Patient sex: F
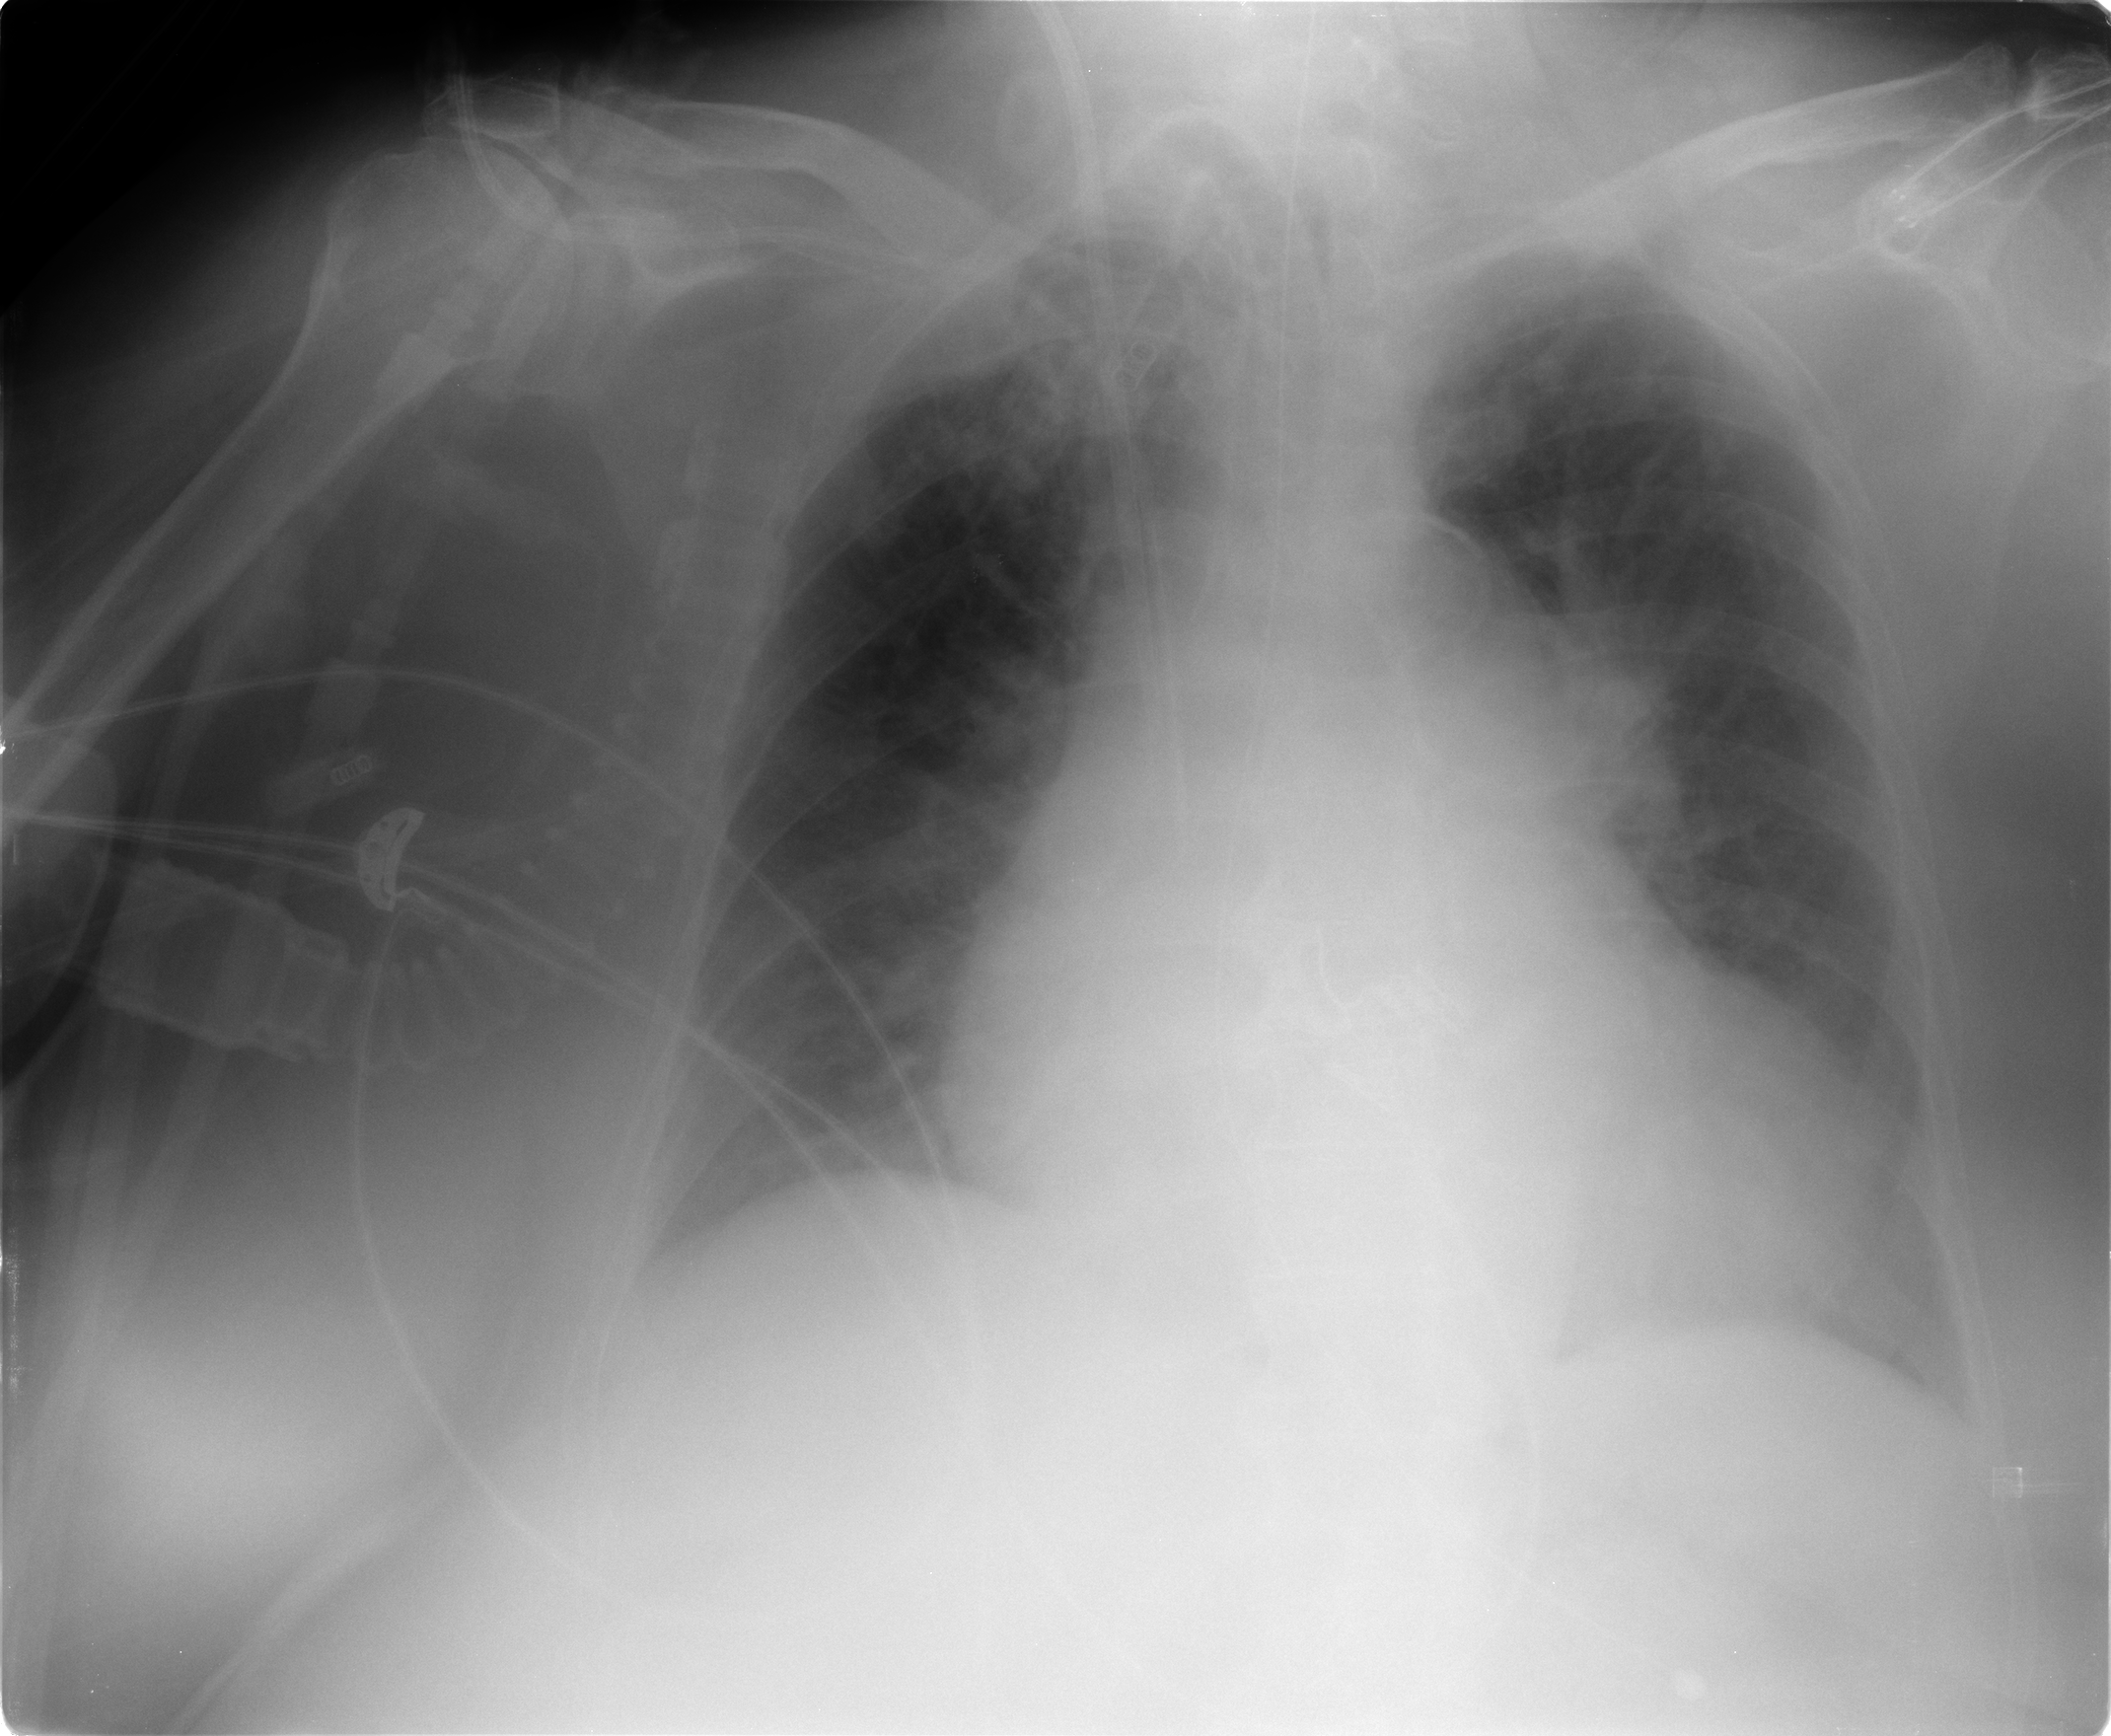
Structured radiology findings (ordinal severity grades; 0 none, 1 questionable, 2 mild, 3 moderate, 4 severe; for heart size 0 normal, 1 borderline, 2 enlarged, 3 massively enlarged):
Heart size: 2
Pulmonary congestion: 3
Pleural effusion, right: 1
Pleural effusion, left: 1
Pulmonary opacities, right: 2
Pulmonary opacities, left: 0
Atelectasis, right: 2
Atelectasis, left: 2